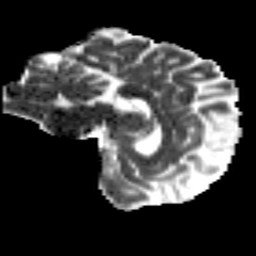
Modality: MD
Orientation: sagittal
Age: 28
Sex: male
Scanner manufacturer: siemens
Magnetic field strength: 3 T
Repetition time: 8.8 s
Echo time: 0.085 s